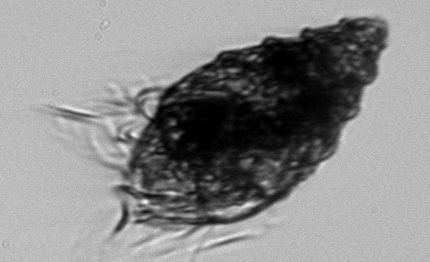
Label: Laboea_strobila